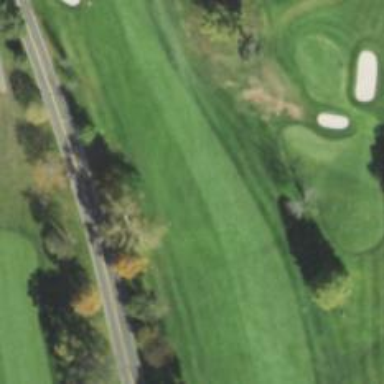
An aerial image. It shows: View of golf hole.